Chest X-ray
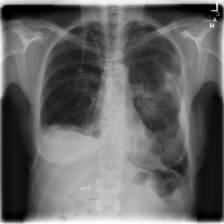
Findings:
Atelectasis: negative
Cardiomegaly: negative
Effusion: positive
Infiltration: negative
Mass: negative
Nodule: negative
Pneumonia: negative
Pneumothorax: negative
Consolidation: negative
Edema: negative
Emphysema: negative
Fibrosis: negative
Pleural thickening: negative
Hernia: negative